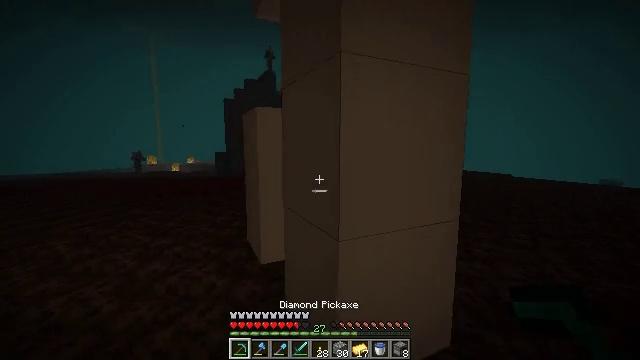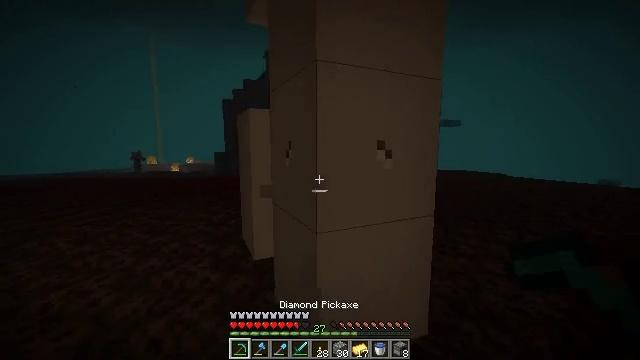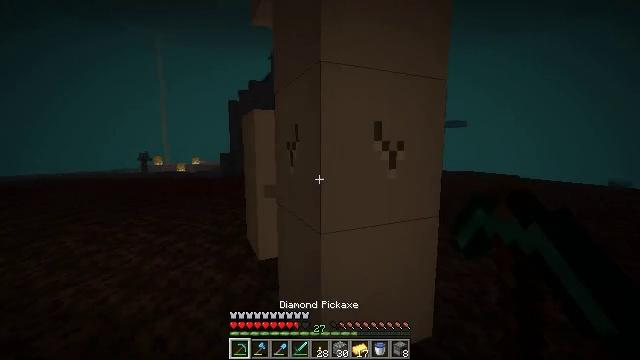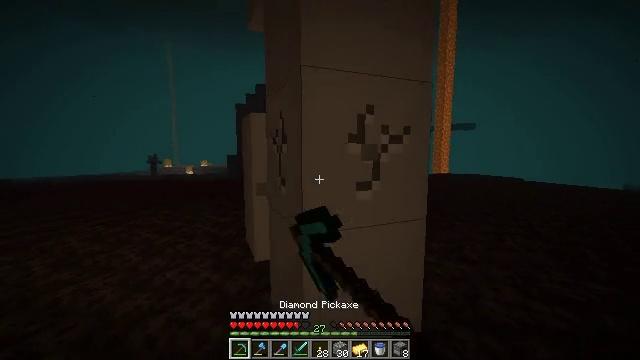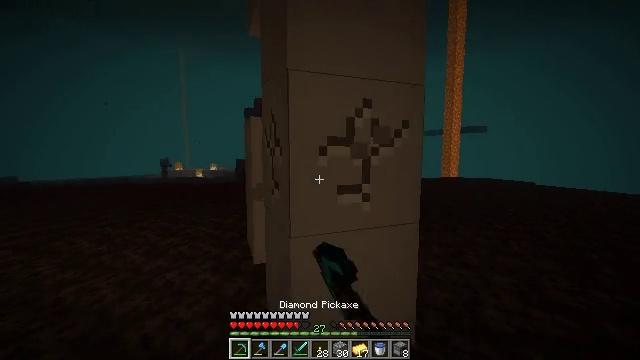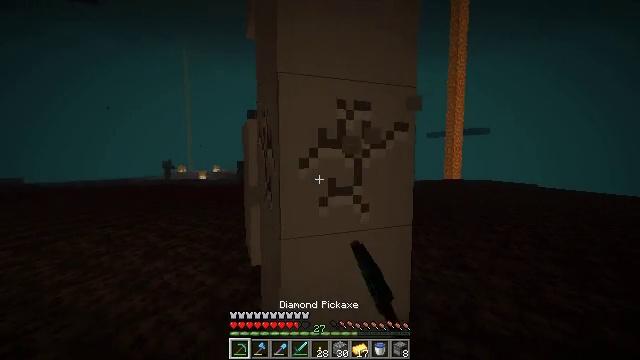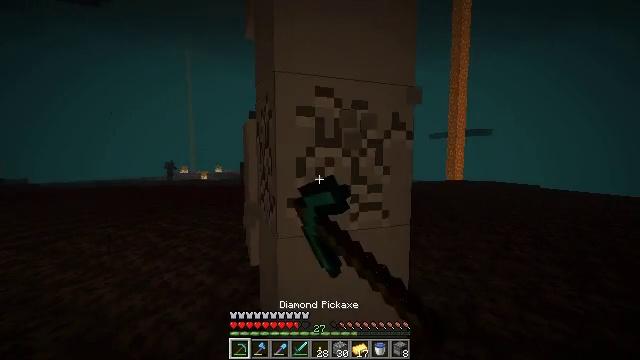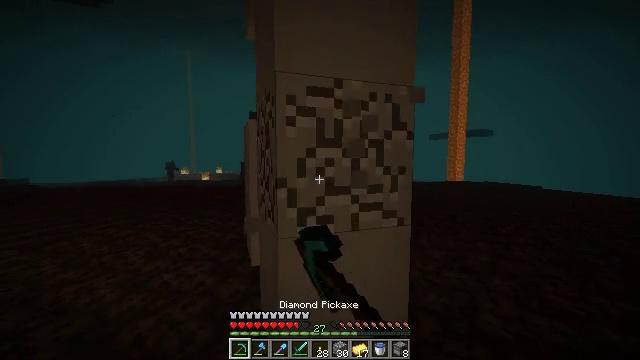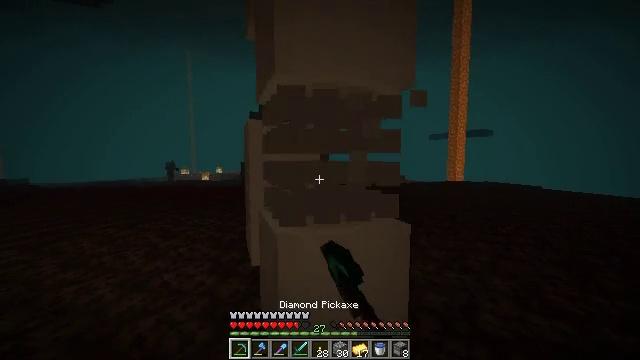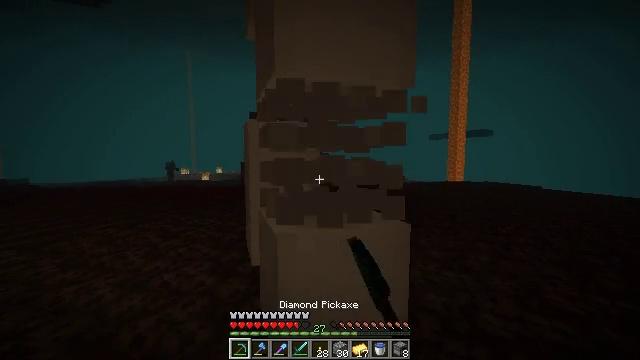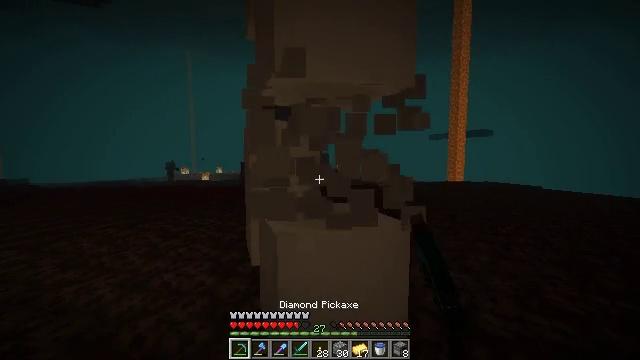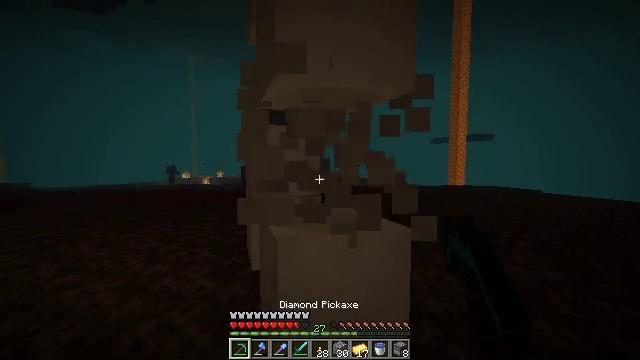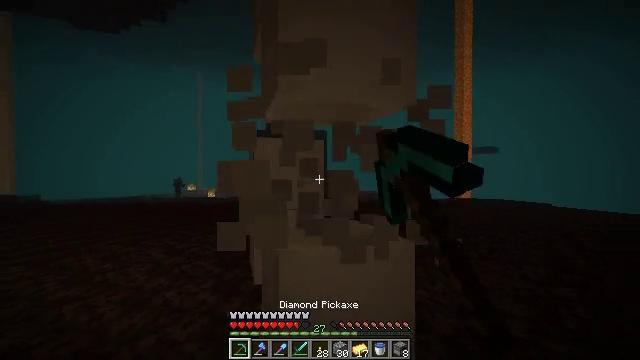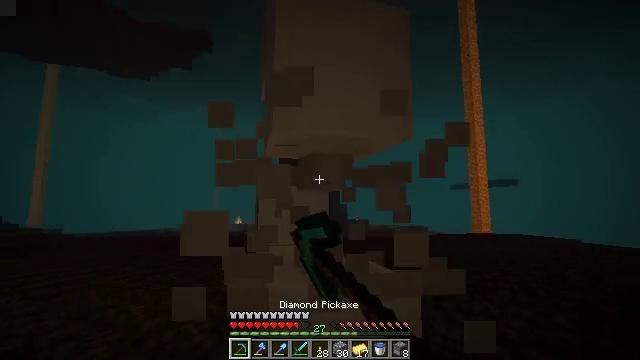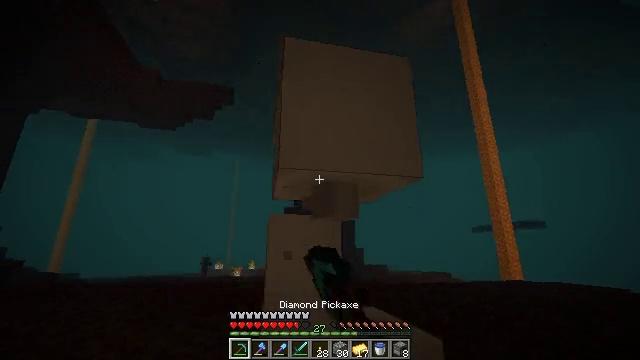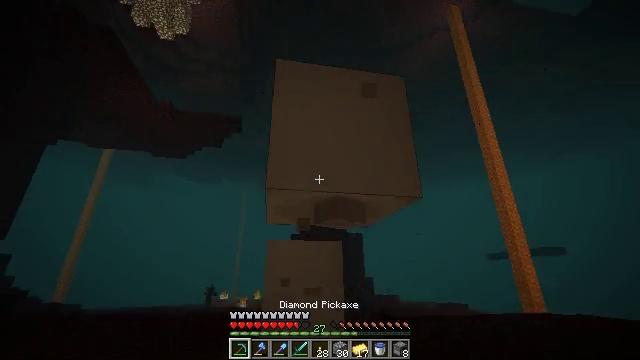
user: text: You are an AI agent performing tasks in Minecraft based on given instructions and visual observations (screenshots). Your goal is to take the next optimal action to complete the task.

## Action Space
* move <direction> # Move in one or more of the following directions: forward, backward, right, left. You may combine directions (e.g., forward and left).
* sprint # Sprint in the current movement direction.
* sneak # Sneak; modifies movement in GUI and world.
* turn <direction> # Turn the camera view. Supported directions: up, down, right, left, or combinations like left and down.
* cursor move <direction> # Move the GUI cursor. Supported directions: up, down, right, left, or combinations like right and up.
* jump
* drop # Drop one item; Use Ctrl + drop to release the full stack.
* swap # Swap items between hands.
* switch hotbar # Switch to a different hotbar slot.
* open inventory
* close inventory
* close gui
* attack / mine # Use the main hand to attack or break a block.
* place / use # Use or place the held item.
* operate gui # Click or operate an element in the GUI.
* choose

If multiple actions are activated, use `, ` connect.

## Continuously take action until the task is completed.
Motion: motion action
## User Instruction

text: Dig up the bone block in the desert or swamp biome.
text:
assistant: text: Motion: move back and move right, attack / mine
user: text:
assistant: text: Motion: move right, turn left, attack / mine
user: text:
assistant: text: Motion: move right, turn left, attack / mine
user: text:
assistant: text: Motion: move right, turn left, attack / mine
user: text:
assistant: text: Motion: attack / mine
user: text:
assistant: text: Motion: attack / mine
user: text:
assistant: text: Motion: attack / mine
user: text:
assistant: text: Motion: attack / mine
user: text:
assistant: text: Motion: attack / mine
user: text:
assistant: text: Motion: attack / mine
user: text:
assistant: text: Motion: attack / mine
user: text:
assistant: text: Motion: move right, turn left and up, attack / mine
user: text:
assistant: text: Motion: move forward and move right, turn left and up, attack / mine
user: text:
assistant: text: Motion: move forward and move right, turn left and up, attack / mine
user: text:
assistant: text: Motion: move forward and move right, turn left and up, attack / mine
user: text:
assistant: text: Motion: move forward and move right, turn left and up, attack / mine
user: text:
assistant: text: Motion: move forward, attack / mine
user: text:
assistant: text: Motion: move forward, attack / mine
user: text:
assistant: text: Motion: attack / mine
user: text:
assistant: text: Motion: attack / mine
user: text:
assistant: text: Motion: attack / mine
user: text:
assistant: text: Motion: attack / mine
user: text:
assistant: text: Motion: attack / mine
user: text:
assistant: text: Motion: attack / mine
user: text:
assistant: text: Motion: attack / mine
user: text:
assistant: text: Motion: attack / mine
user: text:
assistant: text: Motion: turn left and up, attack / mine
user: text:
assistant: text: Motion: turn left and up, attack / mine
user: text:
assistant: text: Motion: turn up, attack / mine
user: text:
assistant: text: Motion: move right, attack / mine